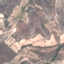
Land use / land cover class: HerbaceousVegetation